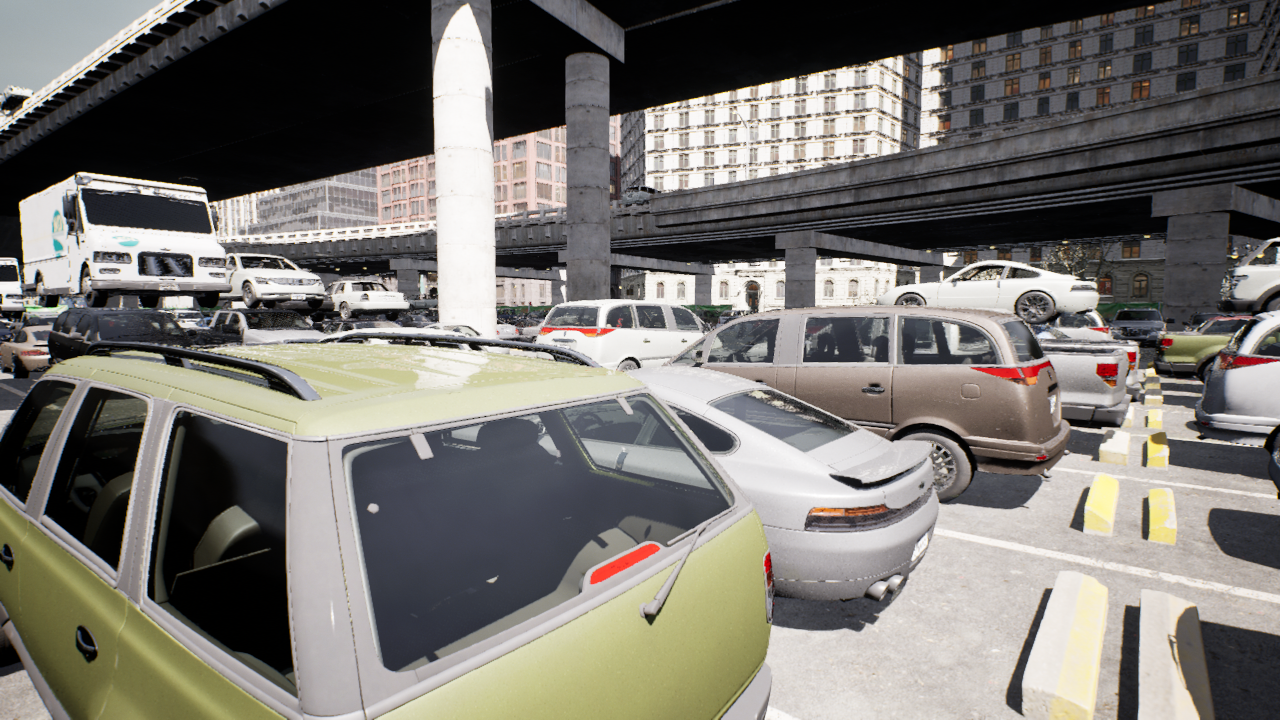
Venue: arterial
Lighting: clear day
Vehicle rig: minivan